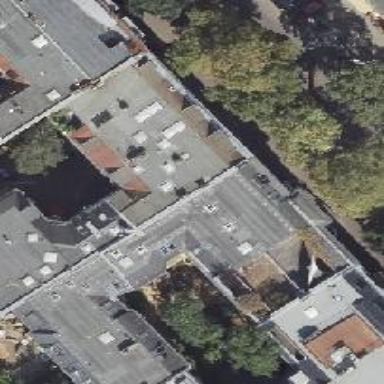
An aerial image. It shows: Unique apartment building with double saltbox roof shape.